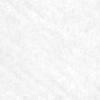
Label: no_change